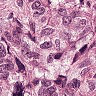
Metastatic tissue present: yes